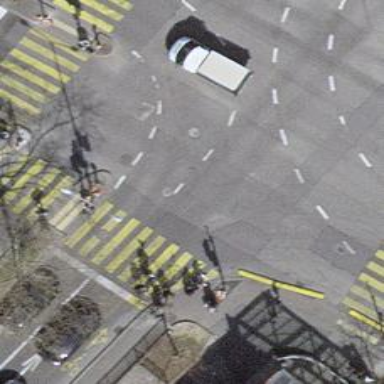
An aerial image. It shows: Road crossing with traffic signals.